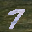
Label: 7